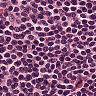
Metastatic tissue present: no